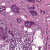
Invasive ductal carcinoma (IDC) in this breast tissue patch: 1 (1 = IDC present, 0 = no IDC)